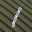
Label: 1